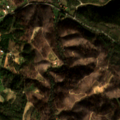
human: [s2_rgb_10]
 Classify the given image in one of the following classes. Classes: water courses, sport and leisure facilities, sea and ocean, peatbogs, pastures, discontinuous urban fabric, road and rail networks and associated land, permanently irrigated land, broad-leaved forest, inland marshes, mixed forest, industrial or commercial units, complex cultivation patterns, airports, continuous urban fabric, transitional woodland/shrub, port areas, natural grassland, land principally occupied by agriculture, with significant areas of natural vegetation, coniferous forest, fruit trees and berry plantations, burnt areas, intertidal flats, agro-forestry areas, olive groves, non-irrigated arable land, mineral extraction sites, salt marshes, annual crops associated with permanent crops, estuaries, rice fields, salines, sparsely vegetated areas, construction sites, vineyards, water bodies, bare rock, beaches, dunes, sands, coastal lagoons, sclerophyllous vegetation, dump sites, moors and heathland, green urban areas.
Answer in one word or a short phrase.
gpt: complex cultivation patterns, land principally occupied by agriculture, with significant areas of natural vegetation, coniferous forest, transitional woodland/shrub